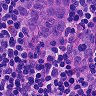
Metastatic tissue present: yes